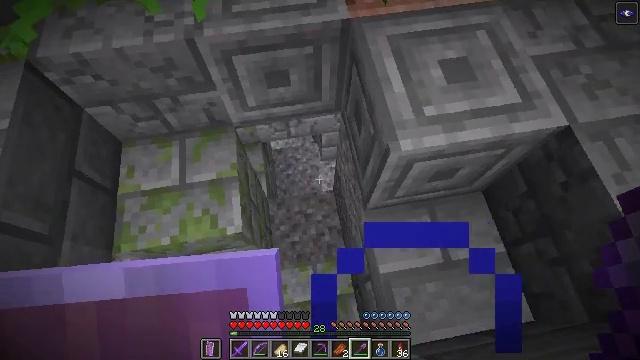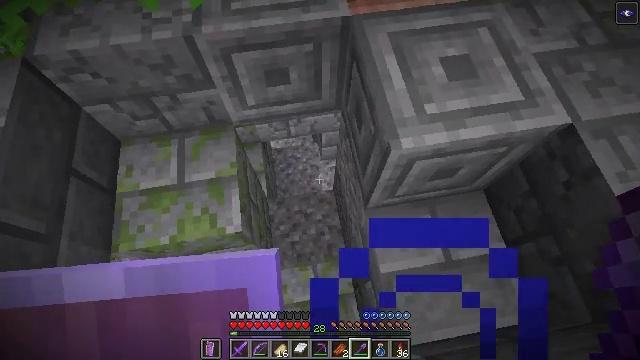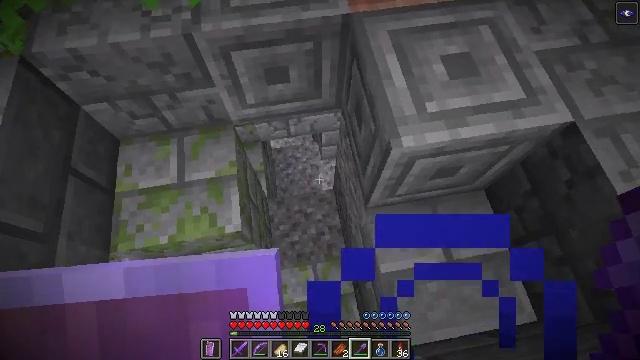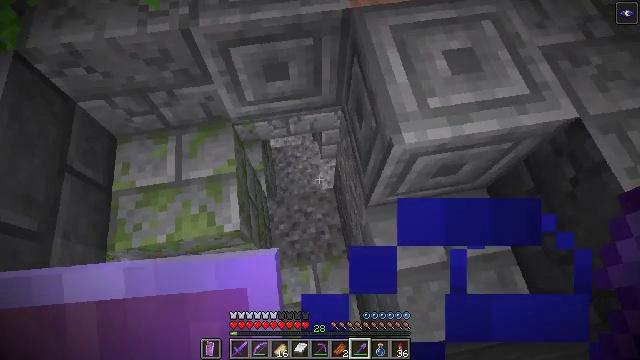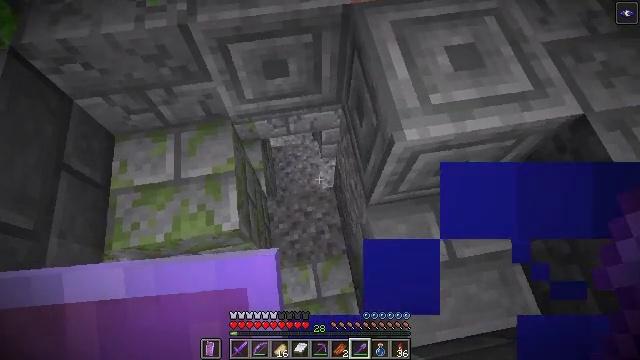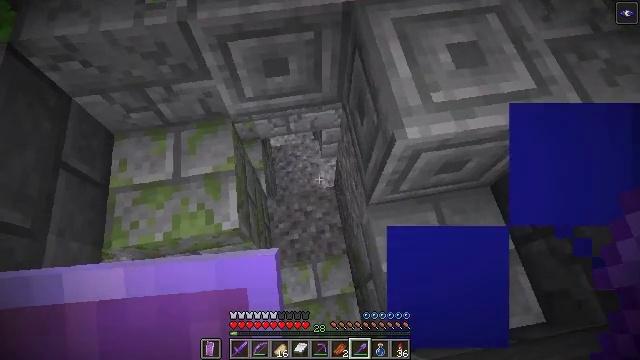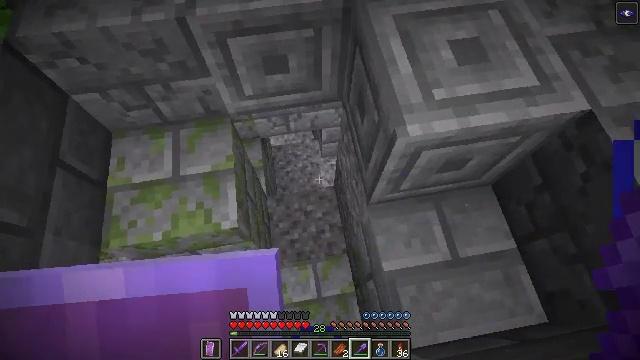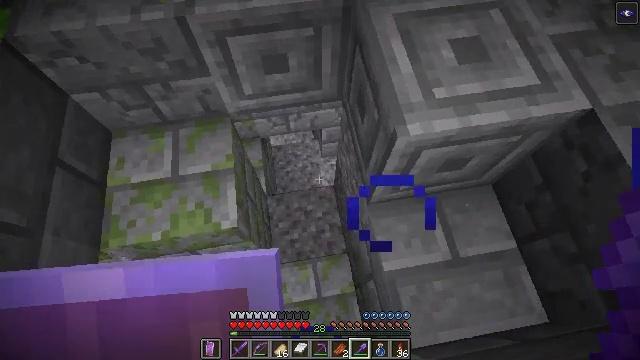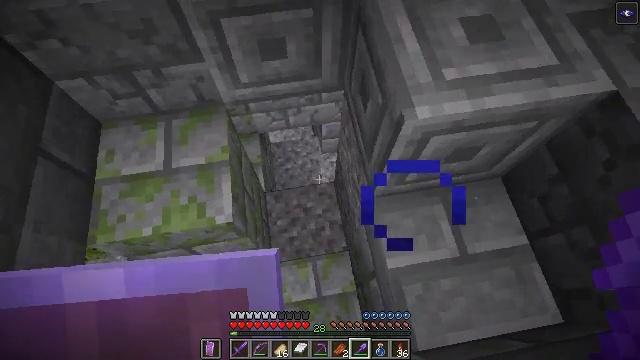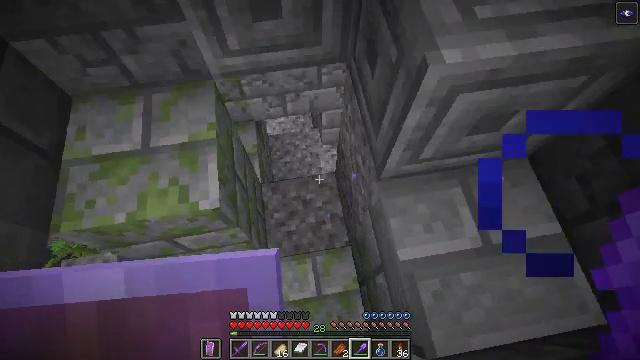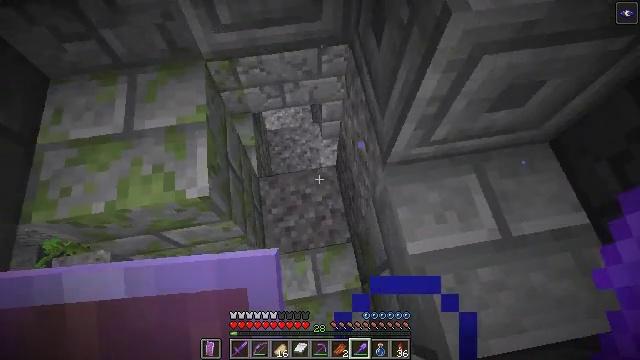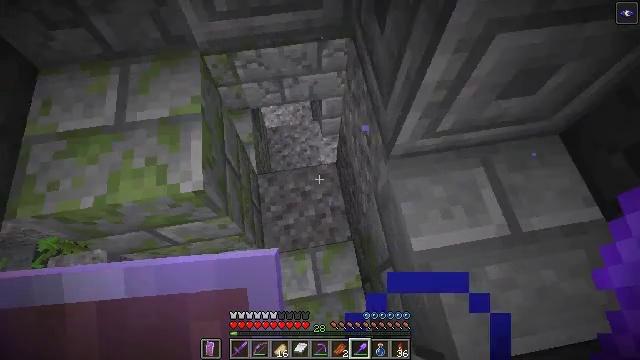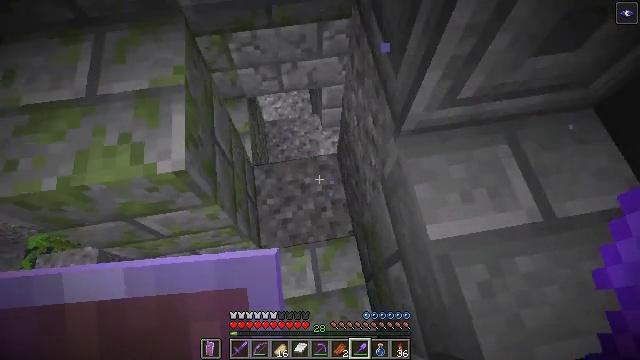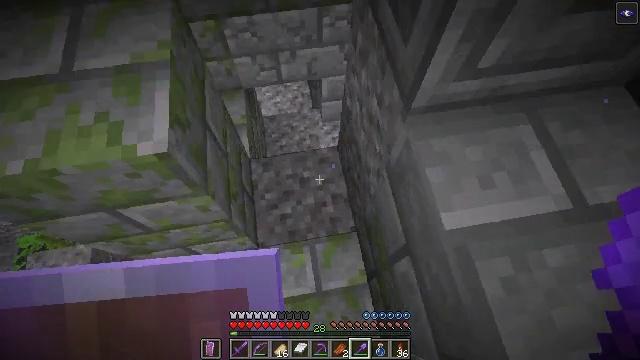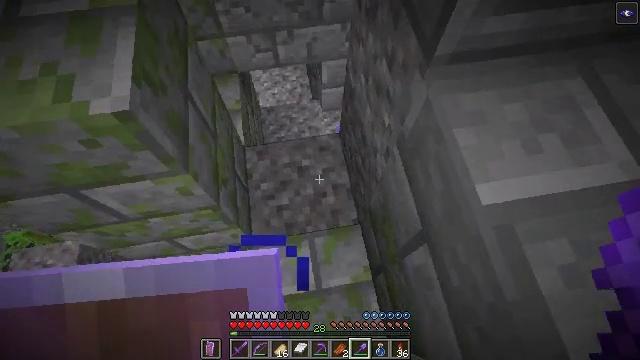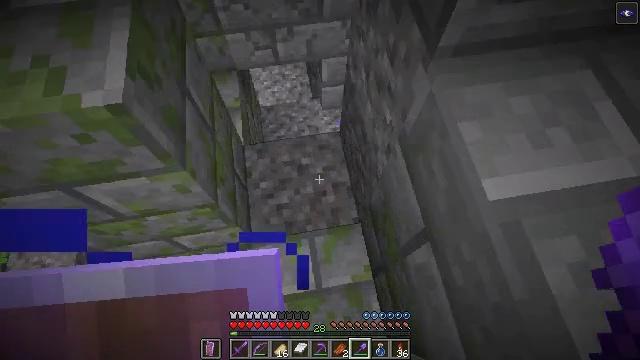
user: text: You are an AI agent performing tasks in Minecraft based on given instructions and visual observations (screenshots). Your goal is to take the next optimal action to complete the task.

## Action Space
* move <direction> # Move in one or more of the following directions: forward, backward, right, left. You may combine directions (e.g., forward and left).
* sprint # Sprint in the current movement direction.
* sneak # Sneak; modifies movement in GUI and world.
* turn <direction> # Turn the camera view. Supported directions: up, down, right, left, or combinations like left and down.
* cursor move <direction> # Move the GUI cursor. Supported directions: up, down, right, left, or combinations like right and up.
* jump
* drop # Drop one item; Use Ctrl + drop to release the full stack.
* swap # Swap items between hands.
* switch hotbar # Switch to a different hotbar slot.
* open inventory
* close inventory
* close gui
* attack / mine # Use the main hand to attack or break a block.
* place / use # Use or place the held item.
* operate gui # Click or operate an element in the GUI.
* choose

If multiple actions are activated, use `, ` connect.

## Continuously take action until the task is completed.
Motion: motion action
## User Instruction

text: Break the gravel block.
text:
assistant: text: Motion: sprint
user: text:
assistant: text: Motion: sprint
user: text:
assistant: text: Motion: sprint
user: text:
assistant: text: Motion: sprint
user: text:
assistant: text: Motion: sprint
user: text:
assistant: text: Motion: no_op
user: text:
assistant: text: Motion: sneak
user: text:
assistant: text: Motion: sneak
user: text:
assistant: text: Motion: sneak
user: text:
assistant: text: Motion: sneak
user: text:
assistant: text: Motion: sneak
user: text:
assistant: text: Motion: sneak
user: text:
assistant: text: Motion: sneak
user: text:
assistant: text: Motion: sneak
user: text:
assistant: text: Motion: sneak
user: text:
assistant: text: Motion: move left, sneak
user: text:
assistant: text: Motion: move left, sneak
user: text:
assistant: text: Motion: move left, sneak
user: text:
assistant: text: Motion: move left, sneak
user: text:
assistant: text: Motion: move left, sneak, turn right and up
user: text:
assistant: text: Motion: move left, turn right and up
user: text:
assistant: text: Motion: turn right and up
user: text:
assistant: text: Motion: turn right and up
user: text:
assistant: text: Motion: move forward, turn right and up
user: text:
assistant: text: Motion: move forward, turn right and up
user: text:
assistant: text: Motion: move forward
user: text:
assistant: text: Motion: move forward, turn right
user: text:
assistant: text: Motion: move forward, turn right
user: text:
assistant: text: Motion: move forward and move left, turn right and up
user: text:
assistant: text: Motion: move forward and move left, turn right